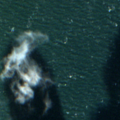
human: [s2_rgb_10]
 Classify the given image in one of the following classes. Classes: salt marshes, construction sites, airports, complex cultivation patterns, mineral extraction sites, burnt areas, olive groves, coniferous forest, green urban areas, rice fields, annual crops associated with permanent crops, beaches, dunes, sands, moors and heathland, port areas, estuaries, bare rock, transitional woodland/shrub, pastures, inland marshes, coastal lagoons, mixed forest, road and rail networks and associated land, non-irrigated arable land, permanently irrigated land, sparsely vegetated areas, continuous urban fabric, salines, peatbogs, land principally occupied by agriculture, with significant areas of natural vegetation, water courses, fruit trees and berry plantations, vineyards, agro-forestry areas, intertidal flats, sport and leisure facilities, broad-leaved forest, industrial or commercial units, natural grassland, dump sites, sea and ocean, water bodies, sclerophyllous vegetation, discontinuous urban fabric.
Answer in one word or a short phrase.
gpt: sea and ocean